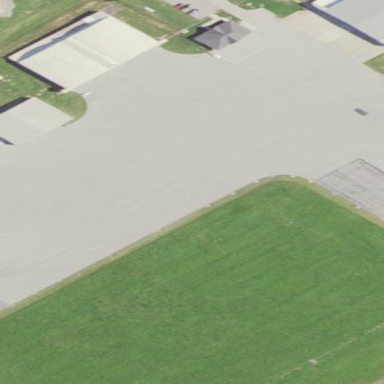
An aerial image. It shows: Apron at the airport.